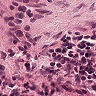
Metastatic tissue present: no